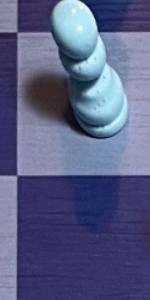
Label: Empty